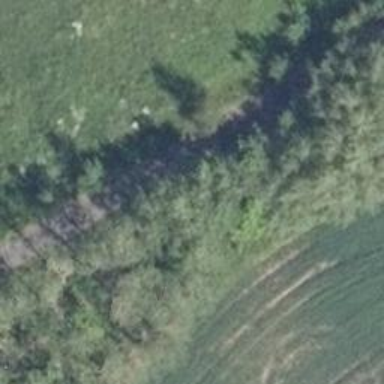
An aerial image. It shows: Row of trees in natural setting.